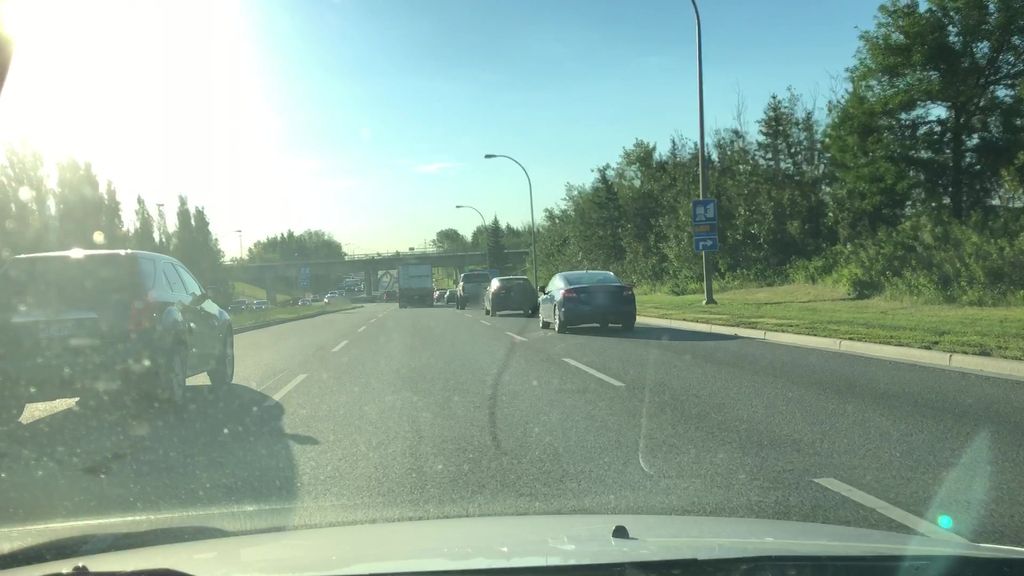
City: edmonton